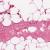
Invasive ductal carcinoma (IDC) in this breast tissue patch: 0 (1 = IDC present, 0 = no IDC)